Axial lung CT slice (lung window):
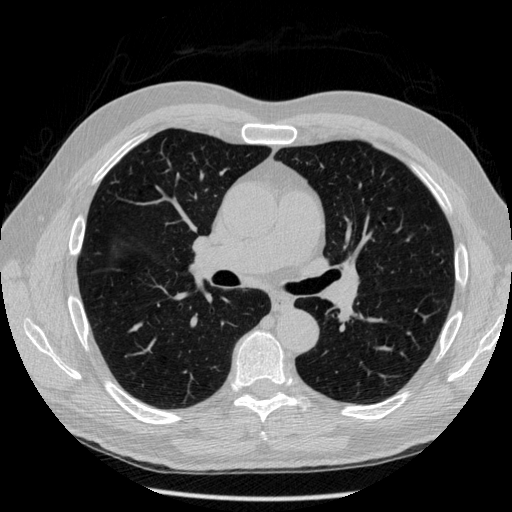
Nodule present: no